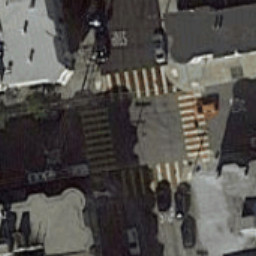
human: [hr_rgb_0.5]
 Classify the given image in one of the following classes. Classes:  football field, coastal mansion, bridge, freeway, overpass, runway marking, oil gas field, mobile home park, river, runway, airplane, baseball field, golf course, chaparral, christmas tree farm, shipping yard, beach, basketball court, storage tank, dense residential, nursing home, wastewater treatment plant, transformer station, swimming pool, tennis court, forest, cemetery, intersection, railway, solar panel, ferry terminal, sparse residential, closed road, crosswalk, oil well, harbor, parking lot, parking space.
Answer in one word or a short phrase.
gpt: crosswalk